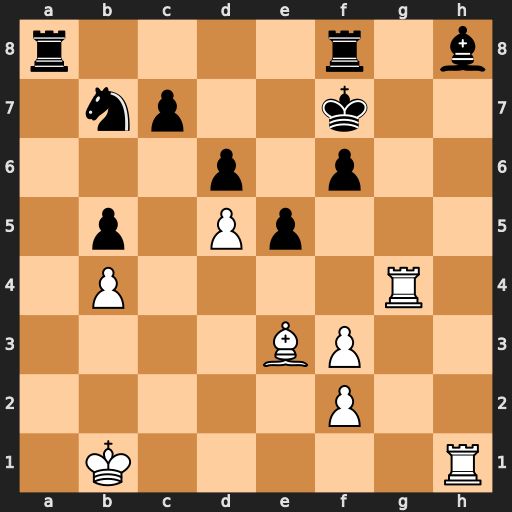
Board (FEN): r4r1b/1np2k2/3p1p2/1p1Pp3/1P4R1/4BP2/5P2/1K5R
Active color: w
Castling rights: -
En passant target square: -
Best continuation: Rh7+ Ke8 Bh6 f5 Rg6